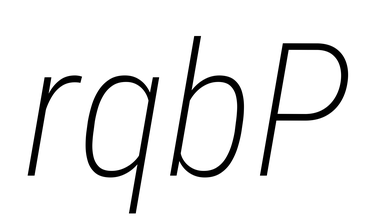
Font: Roboto-Italic_Condensed_ExtraLight_Italic